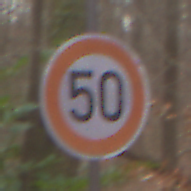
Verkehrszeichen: Geschwindigkeit50
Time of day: Midday
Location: Outdoor (Nature)
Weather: Overcast
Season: Autumn
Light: Natural